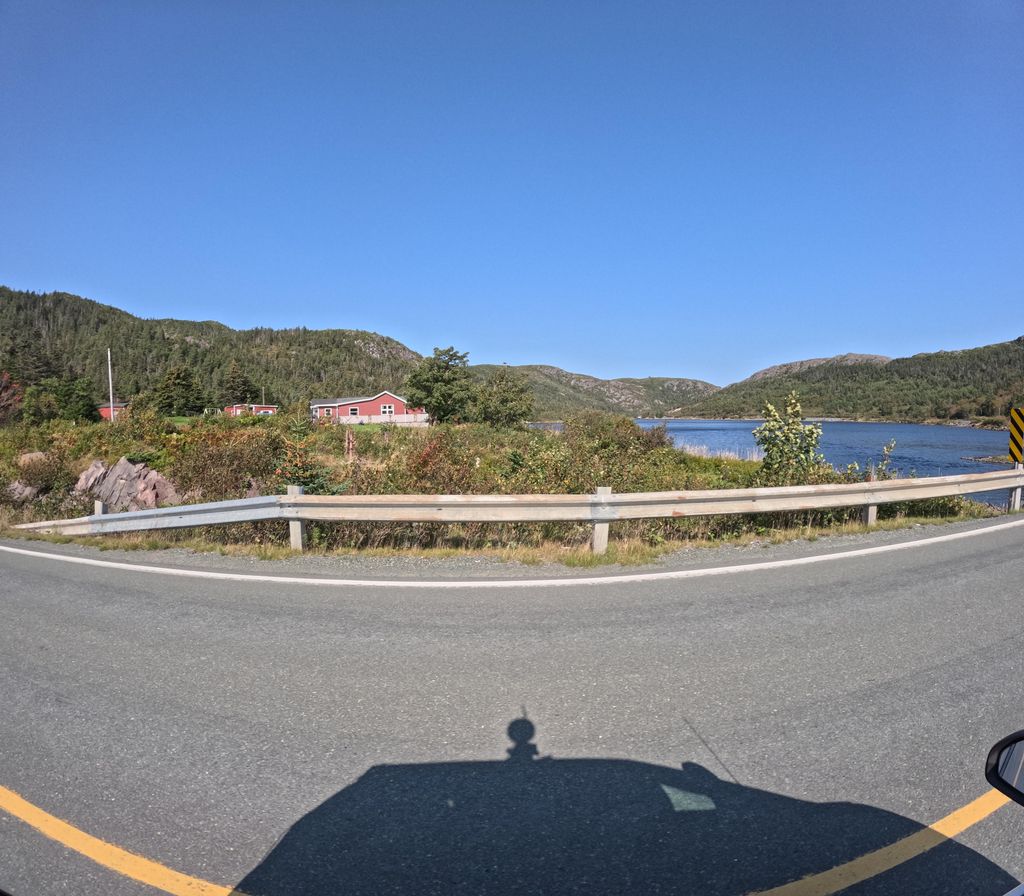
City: st_johns